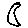
Label: moon